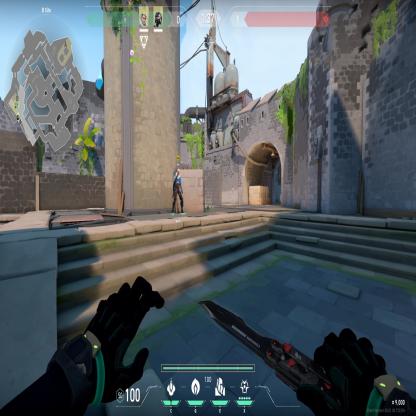
Label: teammate